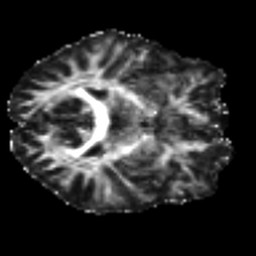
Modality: FA
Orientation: axial
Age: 37
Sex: male
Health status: healthy
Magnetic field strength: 3 T
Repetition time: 8.4 s
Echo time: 0.0926 s